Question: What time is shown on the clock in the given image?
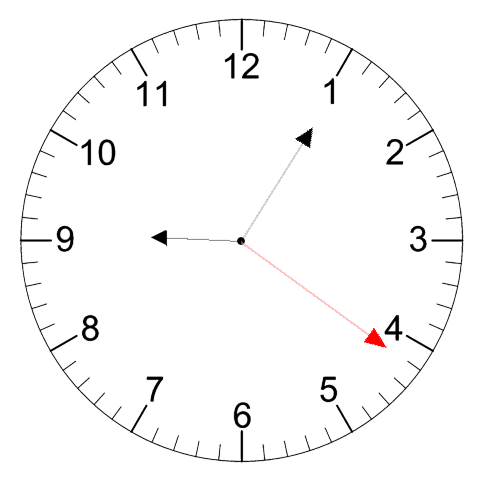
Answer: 09:05:21